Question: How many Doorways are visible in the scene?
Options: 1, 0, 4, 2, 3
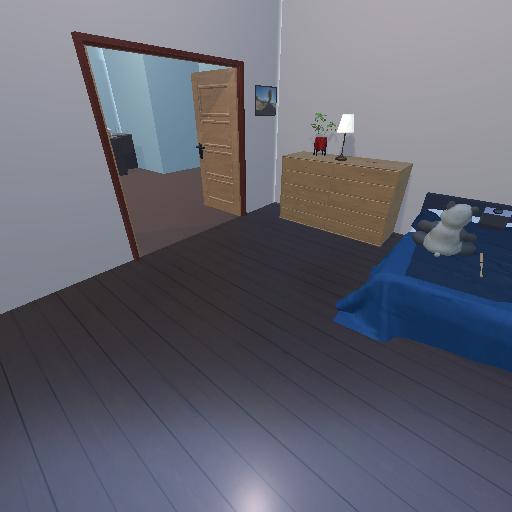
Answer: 1